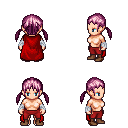
a pixel art fantasy rpg character, female body template, human, light skin, red cape, red pants, pink twin-tailed hairstyle, white cloth bandages, brown shoes, four views (front, back, left, right), 2x2 character sprite sheet, small pixel art, hard edges, no anti-aliasing